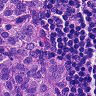
Metastatic tissue present: yes